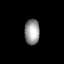
Tissue: lung
Cell type: Others
Senescence score: 0.582
Nuclear area (px): 375
Mean DAPI intensity: 151.341